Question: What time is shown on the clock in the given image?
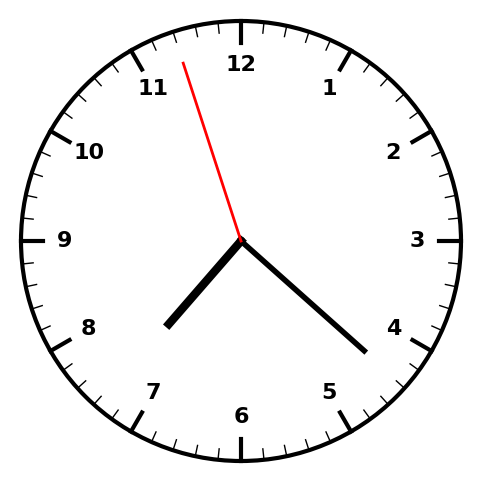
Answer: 07:21:57